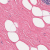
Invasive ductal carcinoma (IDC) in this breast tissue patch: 0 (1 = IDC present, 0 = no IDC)